Field crop: maize
Growth stage: 1
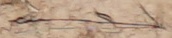
Species: lolium